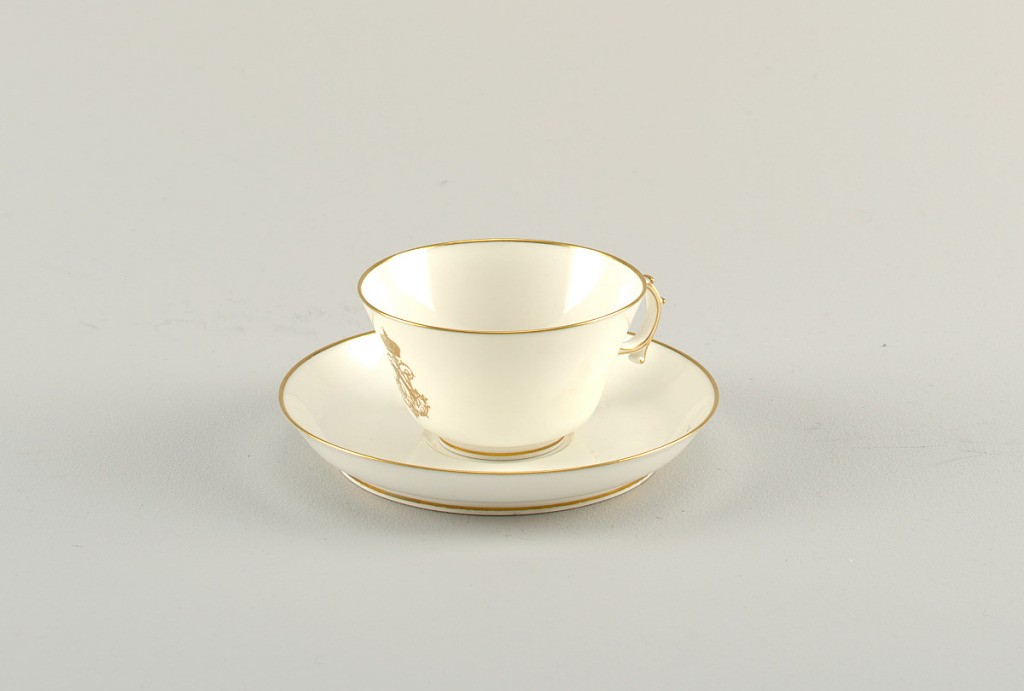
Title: Cup and Saucer, from a Napoleon III Table Service (Tasse et soucoupe, Service à Chiffre Doré de l'Empereur Napoléon III)
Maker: Sèvres Porcelain Manufactory, French, established 1756
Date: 1849–1856
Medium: hard paste porcelain, gold
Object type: cup and saucer
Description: Cup shallow, with flaring sides and circular handle with knobs. Saucer flat, with curved edges.